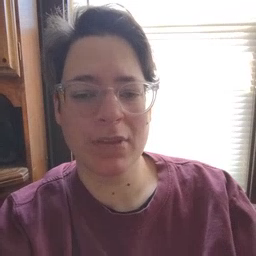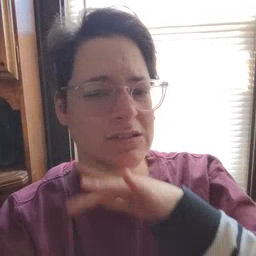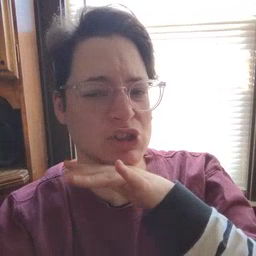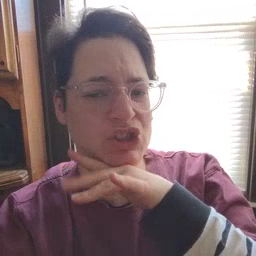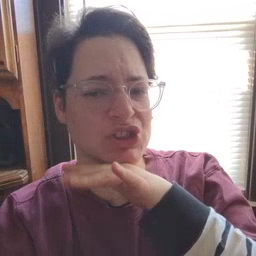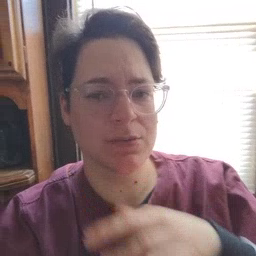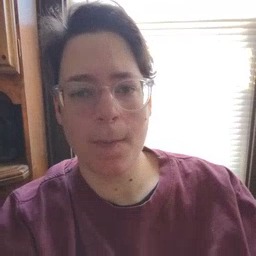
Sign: dirty